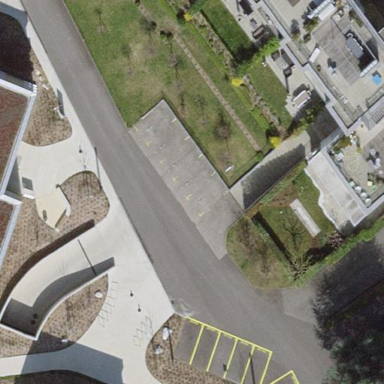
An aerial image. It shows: Parking area with asphalt surface.